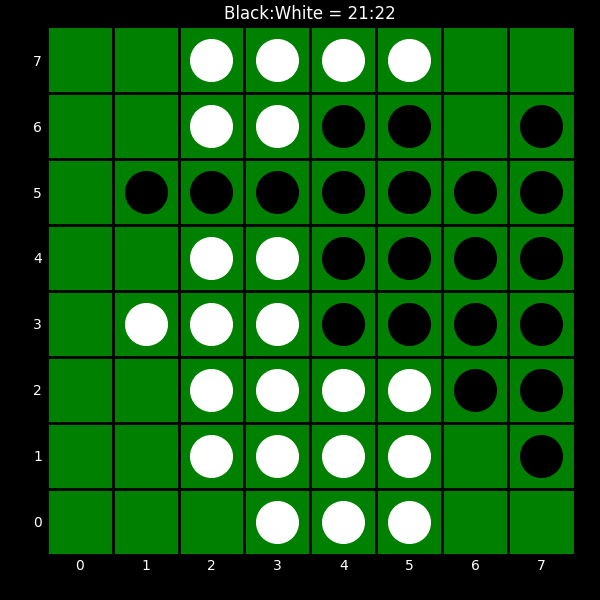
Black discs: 21
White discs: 22